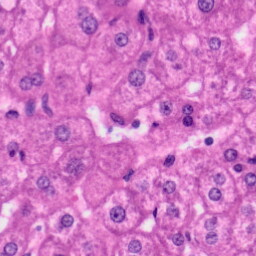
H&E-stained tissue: Liver